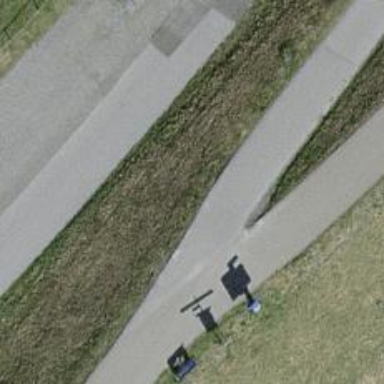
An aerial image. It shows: Picnic table located in leisure land area.